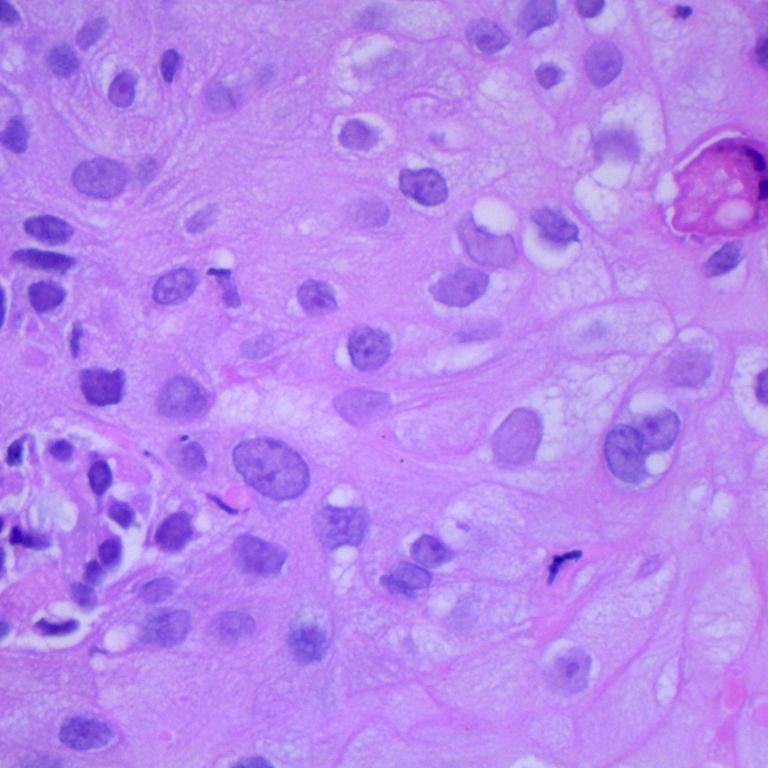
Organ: lung
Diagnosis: squamous carcinomas